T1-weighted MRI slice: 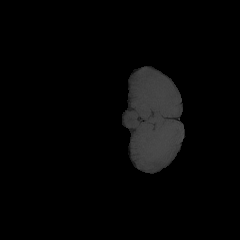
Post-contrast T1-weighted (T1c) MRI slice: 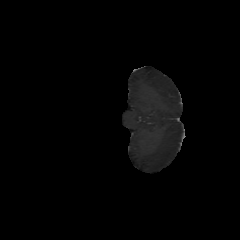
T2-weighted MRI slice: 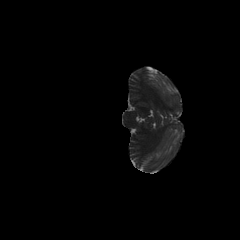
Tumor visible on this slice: no